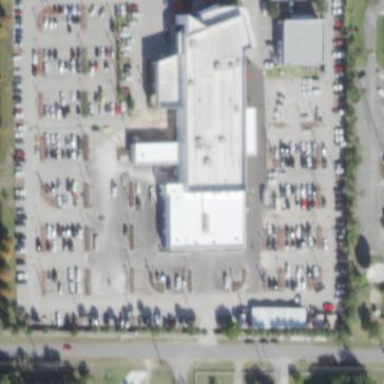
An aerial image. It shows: Building that houses car shop.